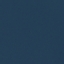
Label: SeaLake